Question: I am working with two python objects. One is a list of names, called "People", the other is a list of dates, called "Dates". They are structured as below:

I have tried a few ways to get this to work using joins with the following coming the closest:
'''
Names_Dates = pd.concat([Names, Dates], axis=1, join='inner')
'''
However, this does not achieve the goal of replicating the Dates for each value in Names. Any thoughts on a solution?
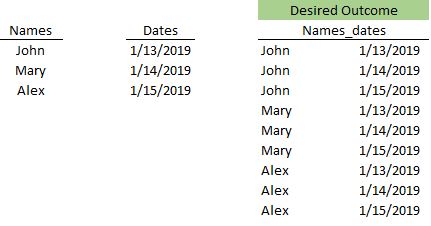
Answer: You want <URL>:
'''
import itertools
names = ['John', 'Mary', 'Alex']
dates = ['1/13/2019', '1/14/2019', '1/15/2019']
print(list(itertools.product(names, dates)))
'''
'''
[('John', '1/13/2019'), ('John', '1/14/2019'), ('John', '1/15/2019'), ('Mary', '1/13/2019'), ('Mary', '1/14/2019'), ('Mary', '1/15/2019'), ('Alex', '1/13/2019'), ('Alex', '1/14/2019'), ('Alex', '1/15/2019')]
'''
If you want to iterate over the 'name, date' tuples, you can do something like this:
'''
import itertools
names = ['John', 'Mary', 'Alex']
dates = ['1/13/2019', '1/14/2019', '1/15/2019']
for name, date in itertools.product(names, dates):
print(name, date)
'''
'''
John 1/13/2019
John 1/14/2019
John 1/15/2019
Mary 1/13/2019
Mary 1/14/2019
Mary 1/15/2019
Alex 1/13/2019
Alex 1/14/2019
Alex 1/15/2019
'''